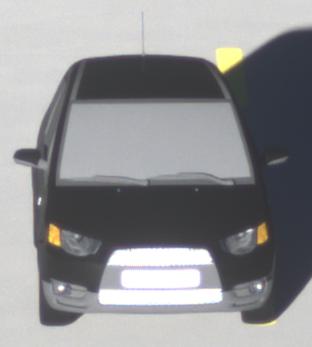
Make: Mitsubishi
Model: Colt 1.1
Detailed model: Colt (VI)
Model produced from: 2008/11
Model produced until: 2010/10
Doors: 3
Color: black
Road condition: dry road
Daytime: sunrise or sunset
Contrast: high contrast